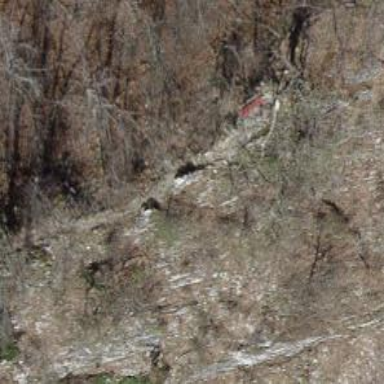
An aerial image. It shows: Red bench.